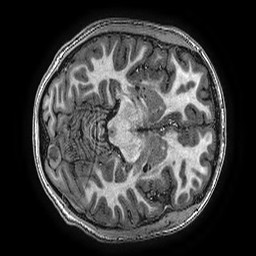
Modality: T1w
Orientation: axial
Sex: female
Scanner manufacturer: ge
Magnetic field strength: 3 T
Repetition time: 0.00766 s
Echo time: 0.003476 s